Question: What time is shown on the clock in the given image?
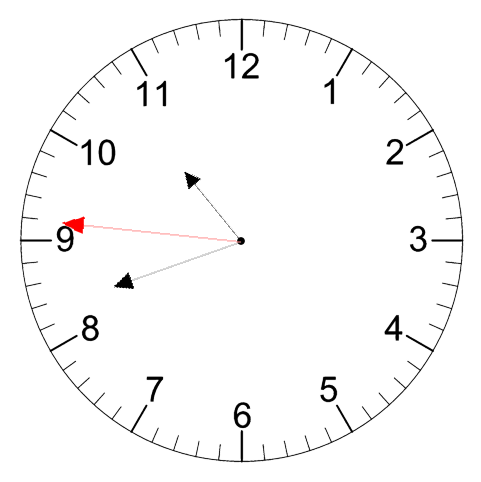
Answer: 10:41:46